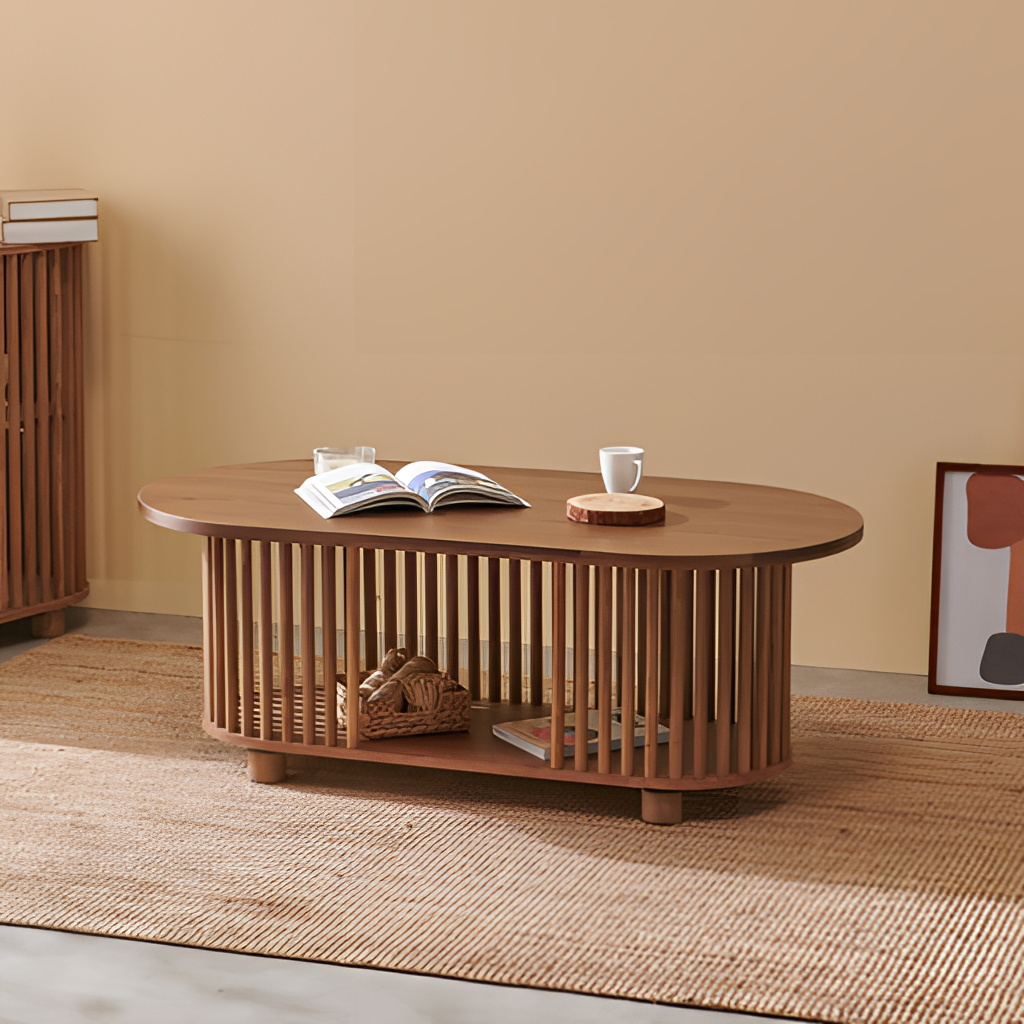
wooden coffee table, living room, beige paint wallpaper, with solid pattern, beige woven flooring, with textured pattern, contemporary